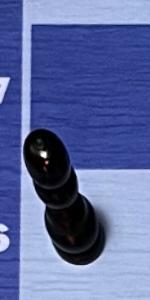
Label: Pawn_Black